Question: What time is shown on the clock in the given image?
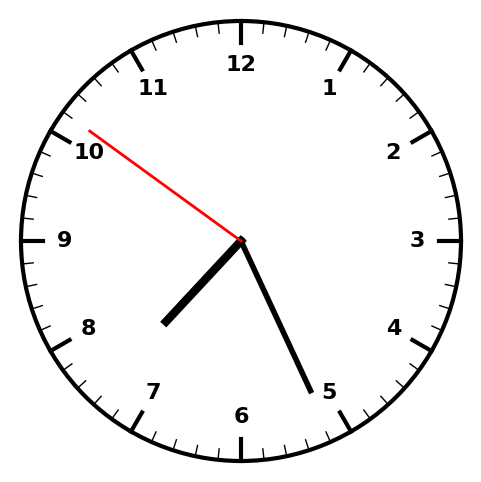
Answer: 07:25:51